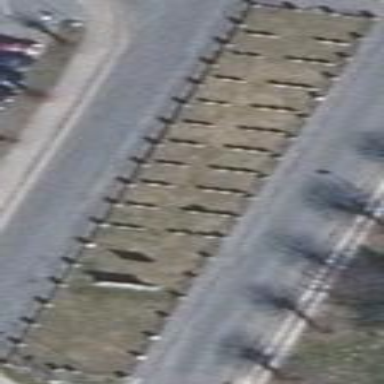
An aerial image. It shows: Grave yard.